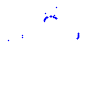
Particle: proton